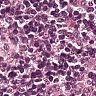
Metastatic tissue present: no